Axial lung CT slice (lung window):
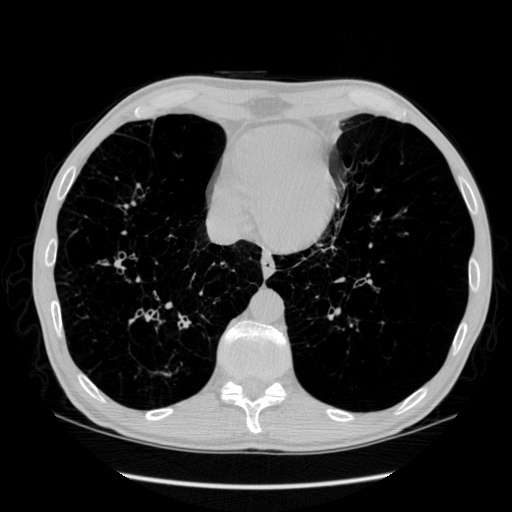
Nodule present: no